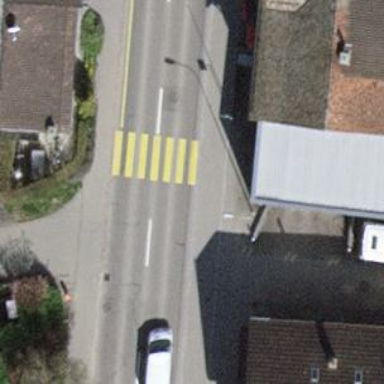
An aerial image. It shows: Marked road crossing.